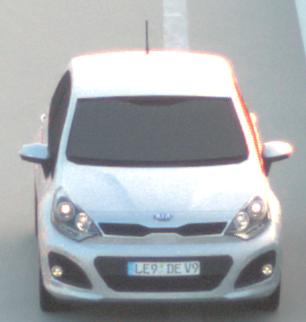
Make: KIA
Model: Rio 1.2
Detailed model: Rio (UB)
Model produced from: 2011/09
Model produced until: 2015/01
Doors: 3
Color: white
Road condition: dry road
Daytime: sunrise or sunset
Contrast: medium contrast